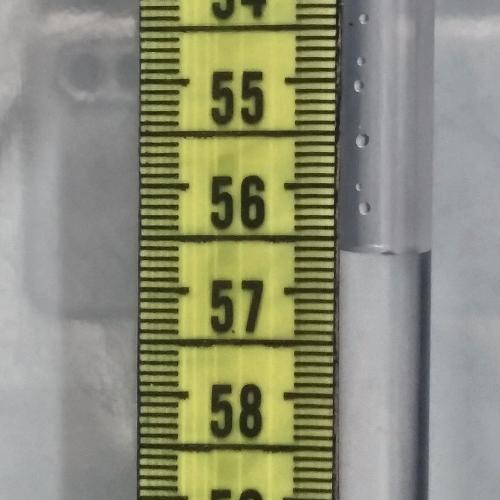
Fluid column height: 56.6 cm